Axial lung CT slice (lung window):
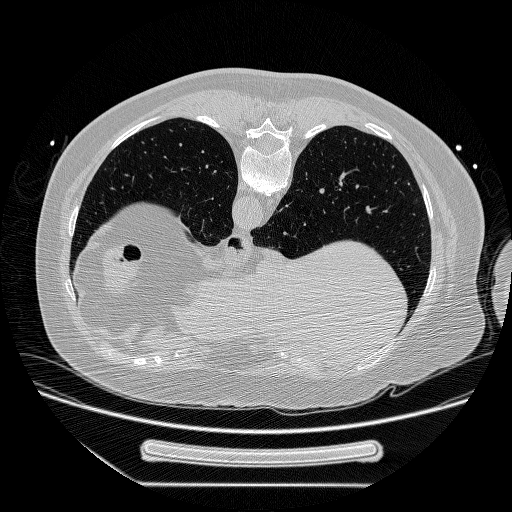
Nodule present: no